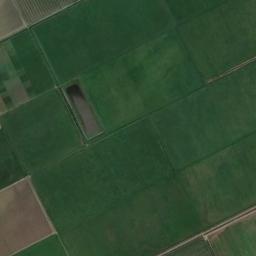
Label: rectangular_farmland